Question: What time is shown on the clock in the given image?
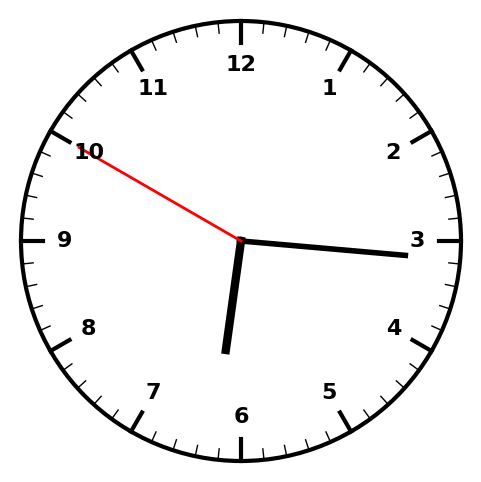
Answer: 06:15:50